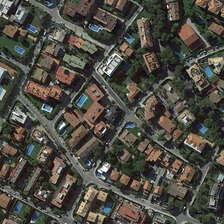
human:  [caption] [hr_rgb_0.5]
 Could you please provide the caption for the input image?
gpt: this densely populated area is a residential area .

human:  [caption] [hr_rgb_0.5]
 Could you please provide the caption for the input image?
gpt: this densely populated area is a residential area .

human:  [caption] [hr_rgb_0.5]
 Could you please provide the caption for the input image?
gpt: many tall trees were planted around the houses .

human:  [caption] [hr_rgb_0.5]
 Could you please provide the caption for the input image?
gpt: many tall trees were planted around the houses .

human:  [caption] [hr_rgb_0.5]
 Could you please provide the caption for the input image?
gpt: this densely populated area is a residential area .